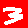
Digit: 3